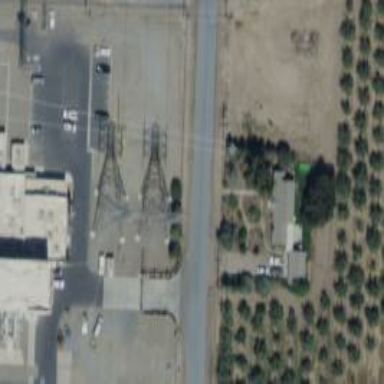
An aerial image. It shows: Lattice structure tower used for power distribution.